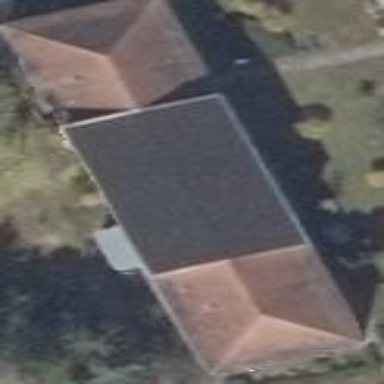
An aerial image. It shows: Hipped roof apartment building.